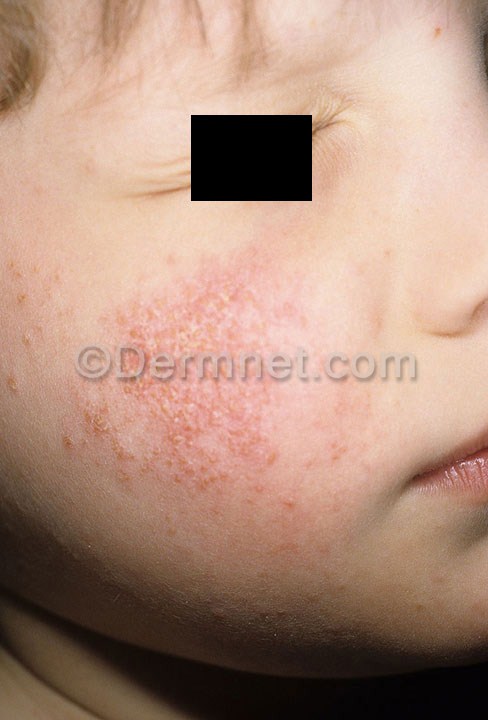
Disease: Atopic Dermatitis Photos